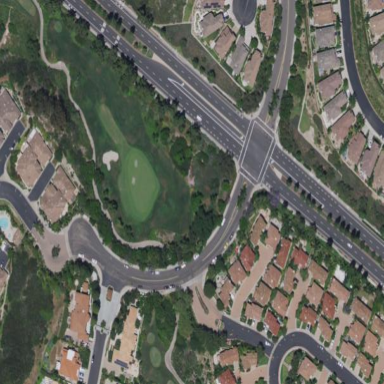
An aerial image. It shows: Rough grassy area used for golf.